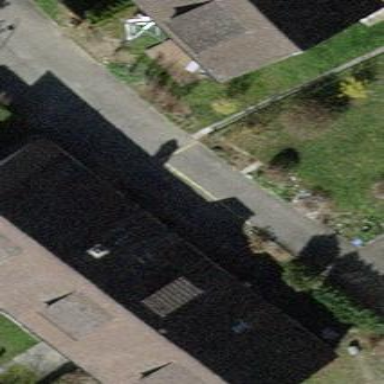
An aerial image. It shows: Terrace building with gabled roof.